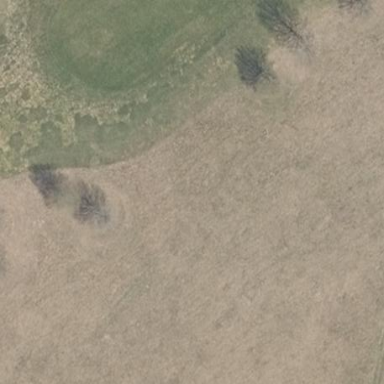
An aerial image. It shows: Golf rough area.